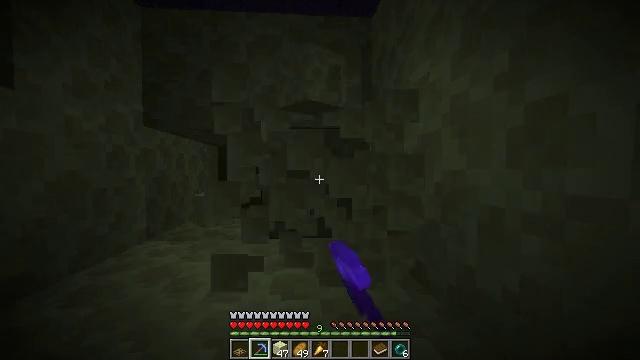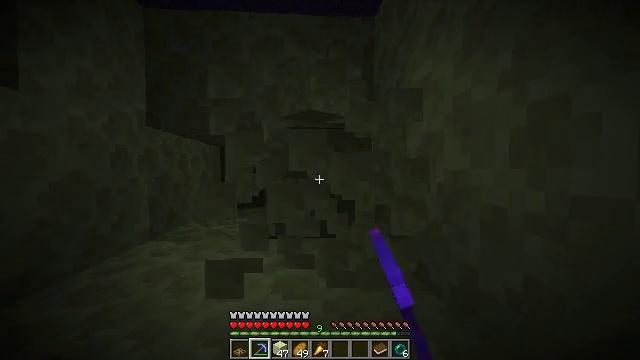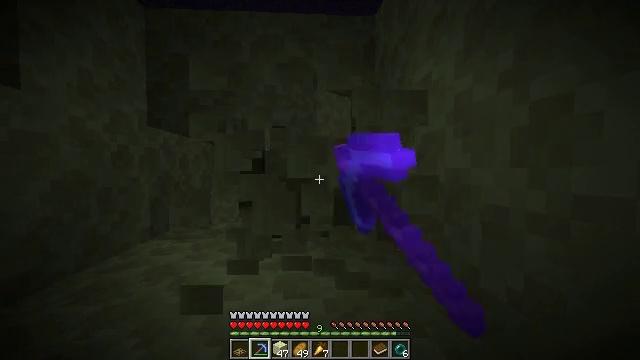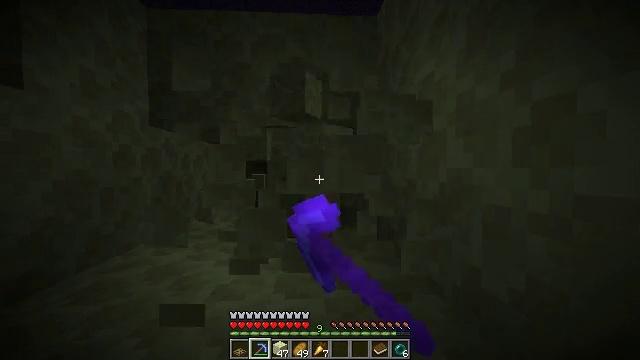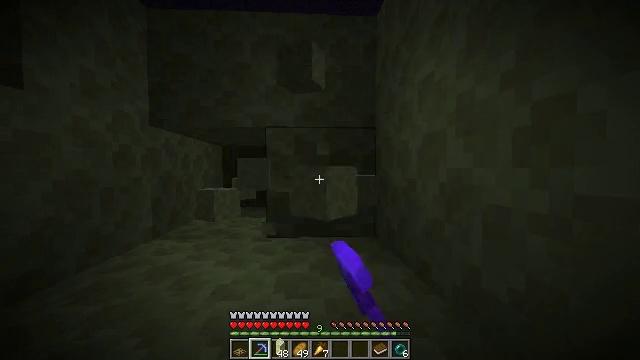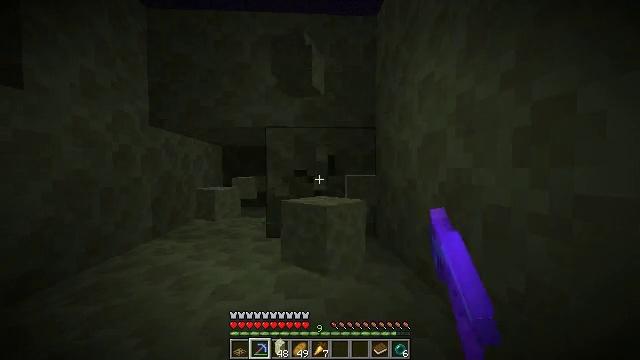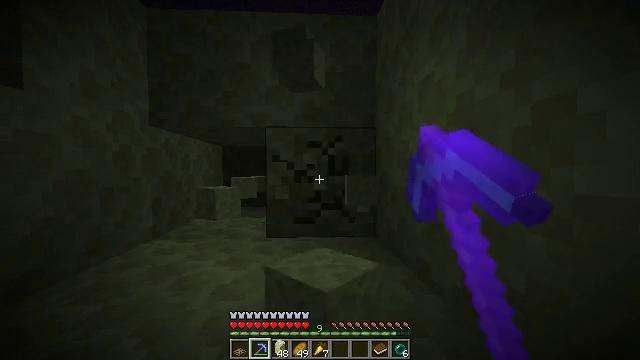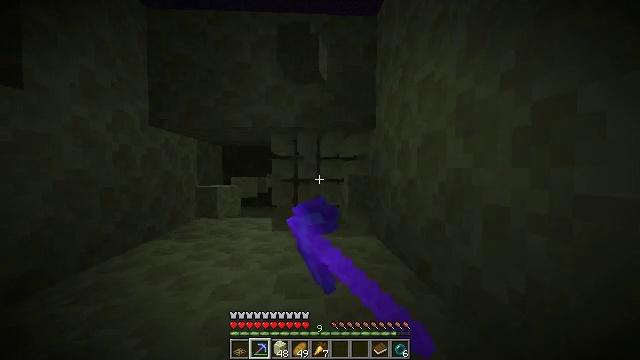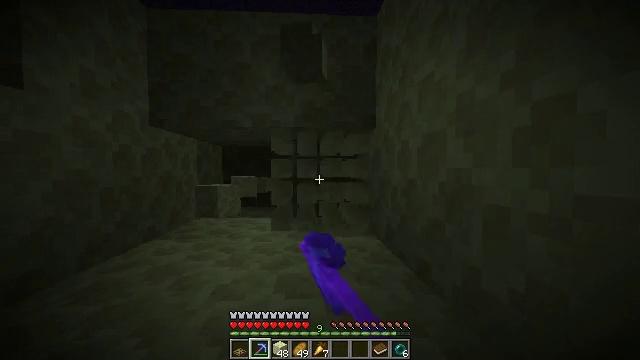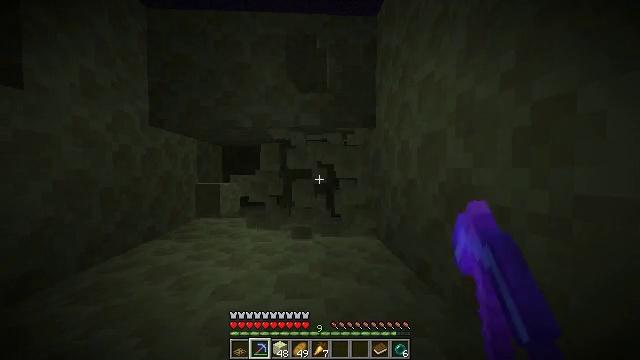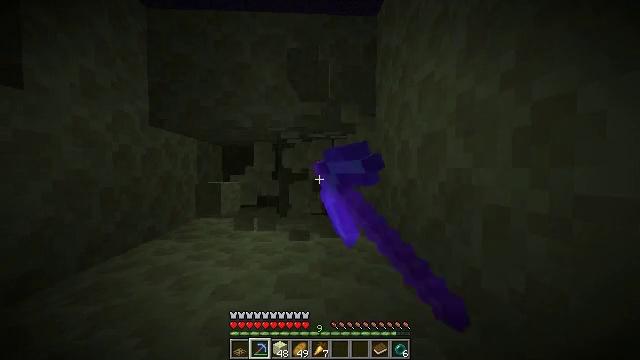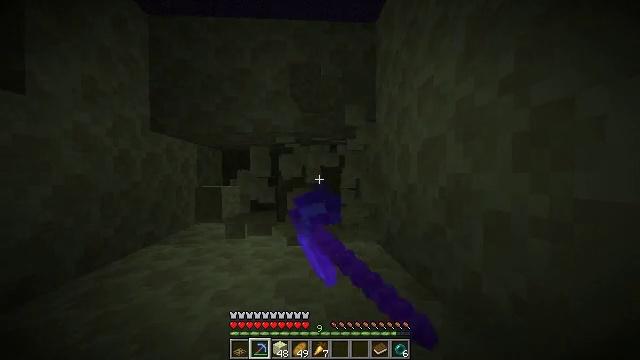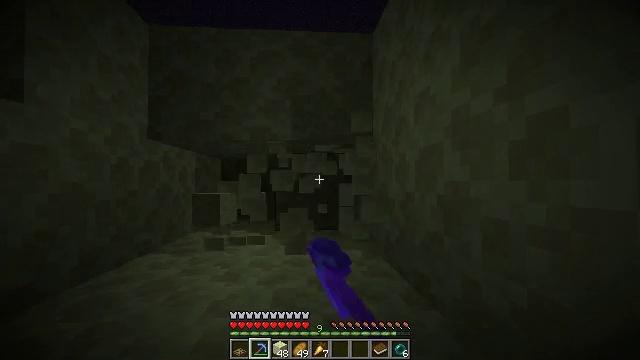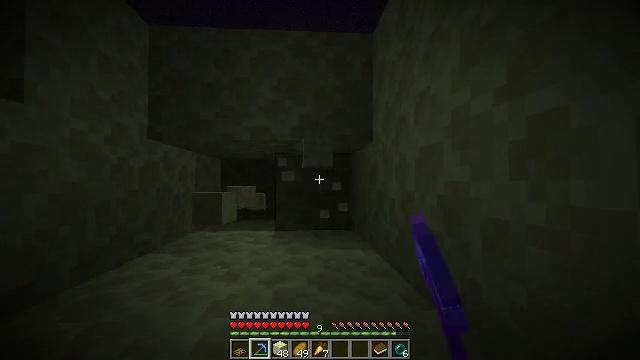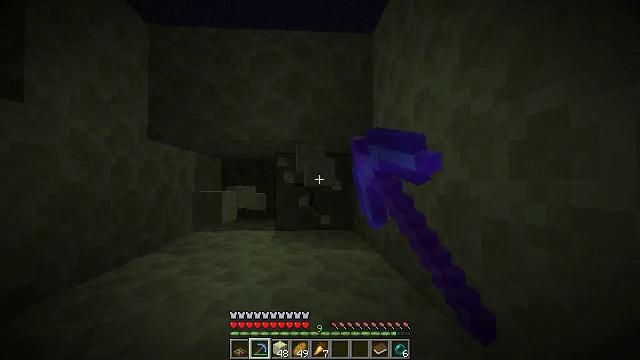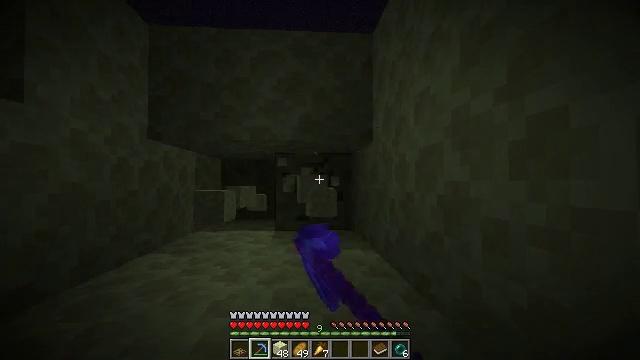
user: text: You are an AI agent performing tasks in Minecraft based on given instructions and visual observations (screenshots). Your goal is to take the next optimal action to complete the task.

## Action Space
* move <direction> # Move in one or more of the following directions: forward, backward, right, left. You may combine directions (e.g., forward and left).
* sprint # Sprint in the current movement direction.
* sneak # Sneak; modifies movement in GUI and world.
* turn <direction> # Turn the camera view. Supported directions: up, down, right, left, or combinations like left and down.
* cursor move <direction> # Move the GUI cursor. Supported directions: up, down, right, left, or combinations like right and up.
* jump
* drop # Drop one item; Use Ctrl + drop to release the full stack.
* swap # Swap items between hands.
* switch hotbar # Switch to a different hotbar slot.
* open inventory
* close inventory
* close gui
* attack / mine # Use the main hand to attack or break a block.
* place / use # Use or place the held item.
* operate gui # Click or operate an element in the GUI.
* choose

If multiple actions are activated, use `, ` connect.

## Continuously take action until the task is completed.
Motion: motion action
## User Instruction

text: Collect end stone for your base.
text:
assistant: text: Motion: attack / mine
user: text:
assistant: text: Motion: attack / mine
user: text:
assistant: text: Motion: attack / mine
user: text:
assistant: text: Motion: attack / mine
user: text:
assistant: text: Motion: attack / mine
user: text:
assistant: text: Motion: attack / mine
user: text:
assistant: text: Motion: attack / mine
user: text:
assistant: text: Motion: attack / mine
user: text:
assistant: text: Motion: attack / mine
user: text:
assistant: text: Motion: attack / mine
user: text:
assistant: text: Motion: turn up, attack / mine
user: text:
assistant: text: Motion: turn up, attack / mine
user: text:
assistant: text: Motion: attack / mine
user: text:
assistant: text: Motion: attack / mine
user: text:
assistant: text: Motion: attack / mine
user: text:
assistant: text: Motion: attack / mine
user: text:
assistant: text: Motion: turn up, attack / mine
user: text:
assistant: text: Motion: turn up, attack / mine
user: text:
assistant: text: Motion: turn up, attack / mine
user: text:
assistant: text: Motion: turn up, attack / mine
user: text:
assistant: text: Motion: turn up, attack / mine
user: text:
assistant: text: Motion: attack / mine
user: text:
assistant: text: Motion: attack / mine
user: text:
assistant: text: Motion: attack / mine
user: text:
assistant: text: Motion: attack / mine
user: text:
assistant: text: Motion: turn left, attack / mine
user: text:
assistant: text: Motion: turn left, attack / mine
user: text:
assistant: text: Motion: attack / mine
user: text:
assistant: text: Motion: attack / mine
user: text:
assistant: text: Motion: attack / mine